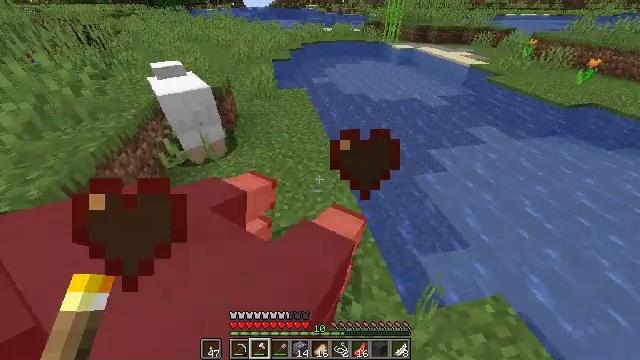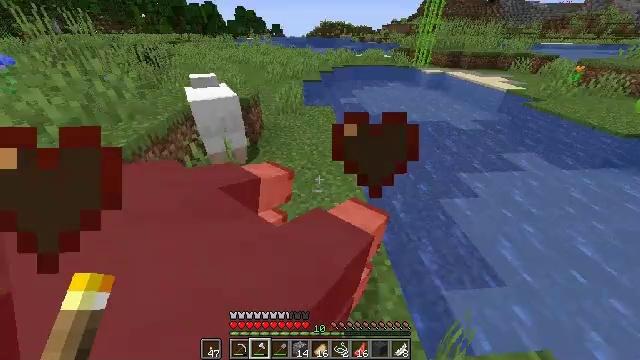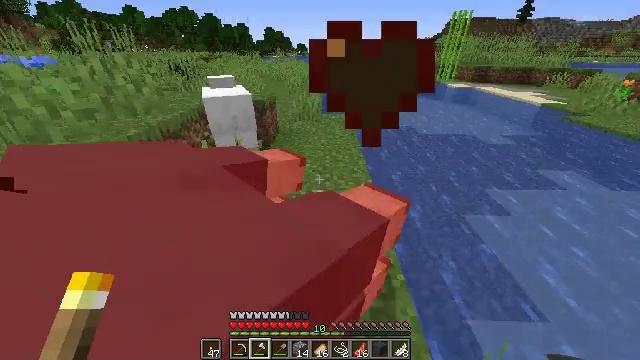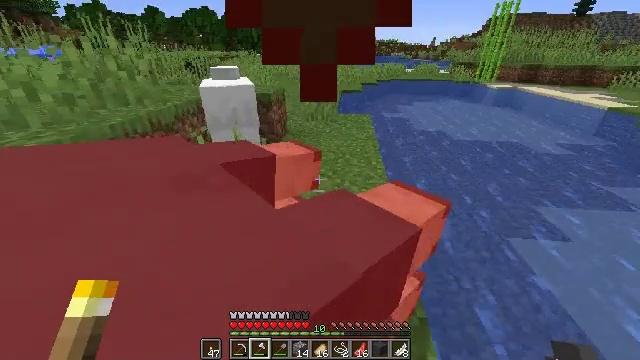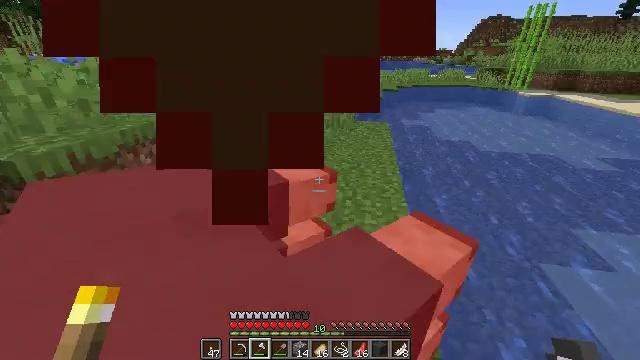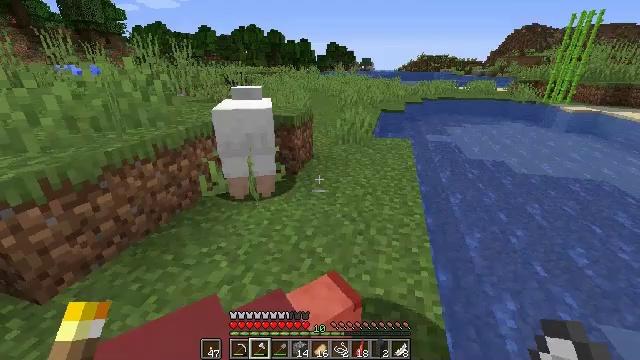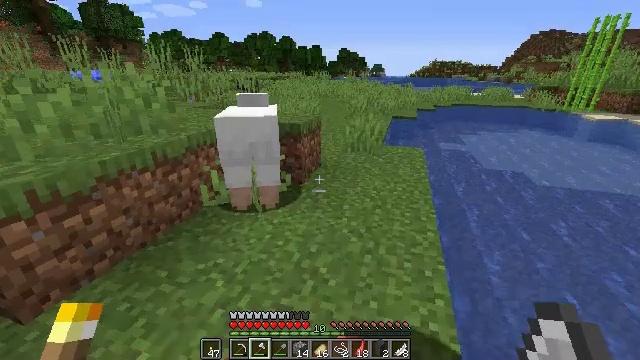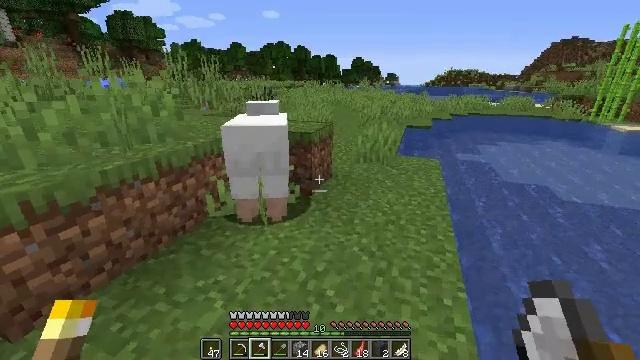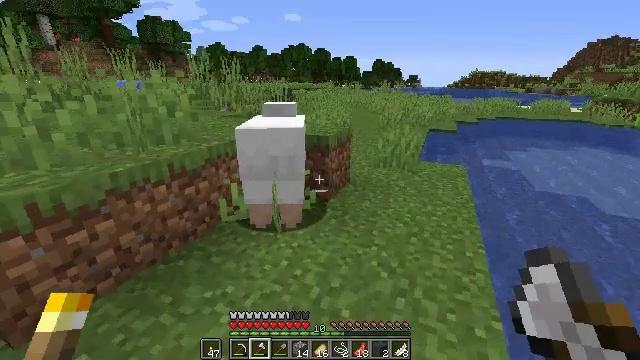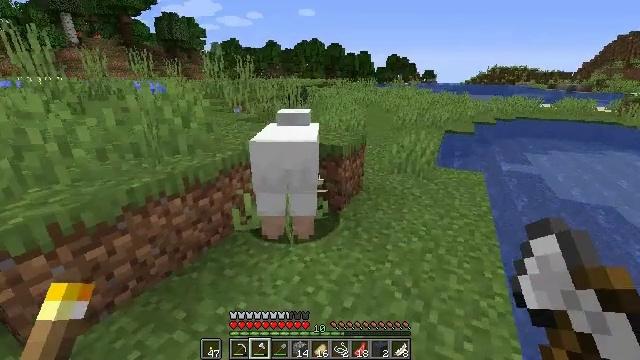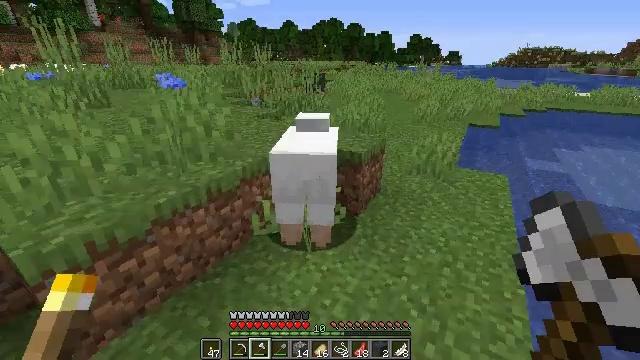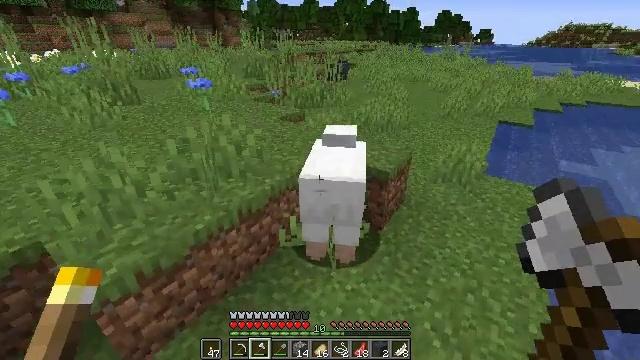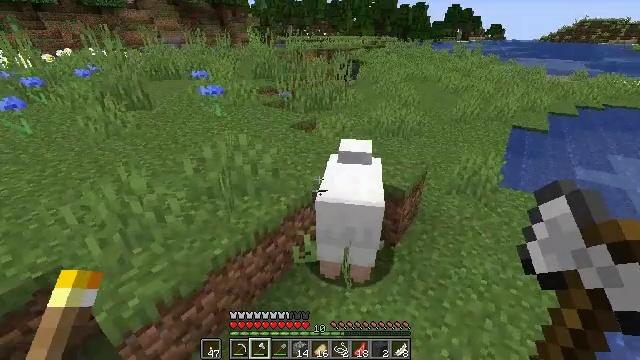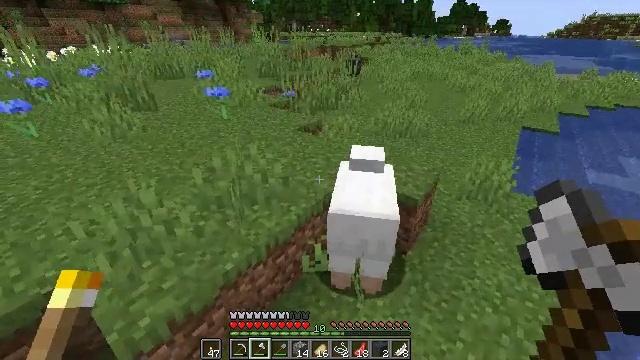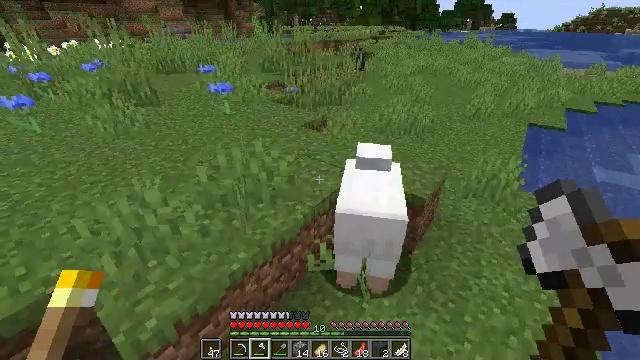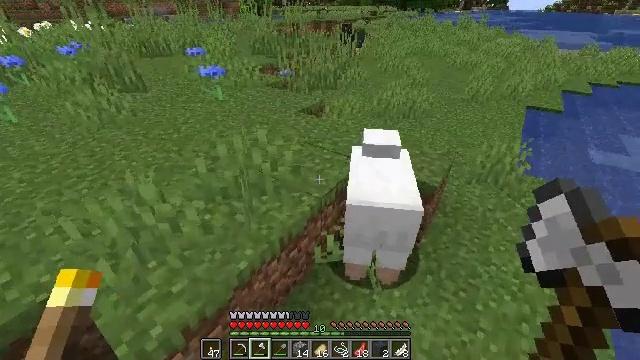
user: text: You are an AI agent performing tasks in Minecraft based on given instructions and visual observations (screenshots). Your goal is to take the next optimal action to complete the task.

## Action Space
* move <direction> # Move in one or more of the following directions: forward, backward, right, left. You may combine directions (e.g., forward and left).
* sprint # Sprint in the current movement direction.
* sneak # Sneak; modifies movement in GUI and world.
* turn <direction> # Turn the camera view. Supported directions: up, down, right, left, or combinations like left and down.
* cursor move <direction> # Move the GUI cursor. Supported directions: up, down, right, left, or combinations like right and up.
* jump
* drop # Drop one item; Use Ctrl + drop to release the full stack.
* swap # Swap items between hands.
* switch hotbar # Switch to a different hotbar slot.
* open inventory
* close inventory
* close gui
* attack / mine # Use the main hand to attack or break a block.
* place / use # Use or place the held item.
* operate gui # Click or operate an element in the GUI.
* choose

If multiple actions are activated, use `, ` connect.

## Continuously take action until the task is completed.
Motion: motion action
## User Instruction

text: Hunt a sheep.
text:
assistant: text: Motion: turn left and up
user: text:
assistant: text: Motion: move forward, turn left and up
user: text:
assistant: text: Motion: move forward, turn left and up
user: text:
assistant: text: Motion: move forward, turn left and up
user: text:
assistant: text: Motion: move forward, turn left and up
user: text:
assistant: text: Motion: move forward, turn left and up
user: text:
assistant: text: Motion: move forward, turn left and up
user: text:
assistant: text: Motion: move forward, turn left
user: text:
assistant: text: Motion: move forward, turn left and down, jump
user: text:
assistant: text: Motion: move forward, turn left and down, jump
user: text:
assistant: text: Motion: move forward, turn left and down, jump
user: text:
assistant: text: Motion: move forward and move left, turn left
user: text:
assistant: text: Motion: move forward and move left
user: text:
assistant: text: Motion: move left, turn down
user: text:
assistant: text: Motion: move left, turn right and down
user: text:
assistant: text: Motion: turn right and down
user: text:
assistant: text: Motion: turn right and down
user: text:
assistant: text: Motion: turn right and up, attack / mine
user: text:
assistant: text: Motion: turn left and up, attack / mine
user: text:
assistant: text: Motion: attack / mine
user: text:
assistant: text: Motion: turn left
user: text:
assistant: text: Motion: no_op
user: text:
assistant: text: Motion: no_op
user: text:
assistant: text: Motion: turn up
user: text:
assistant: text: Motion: turn left and up
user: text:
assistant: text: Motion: turn up
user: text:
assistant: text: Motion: move forward
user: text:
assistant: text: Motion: move forward, turn right
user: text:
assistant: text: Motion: move forward
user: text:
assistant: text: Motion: move forward